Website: macys
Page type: gifting
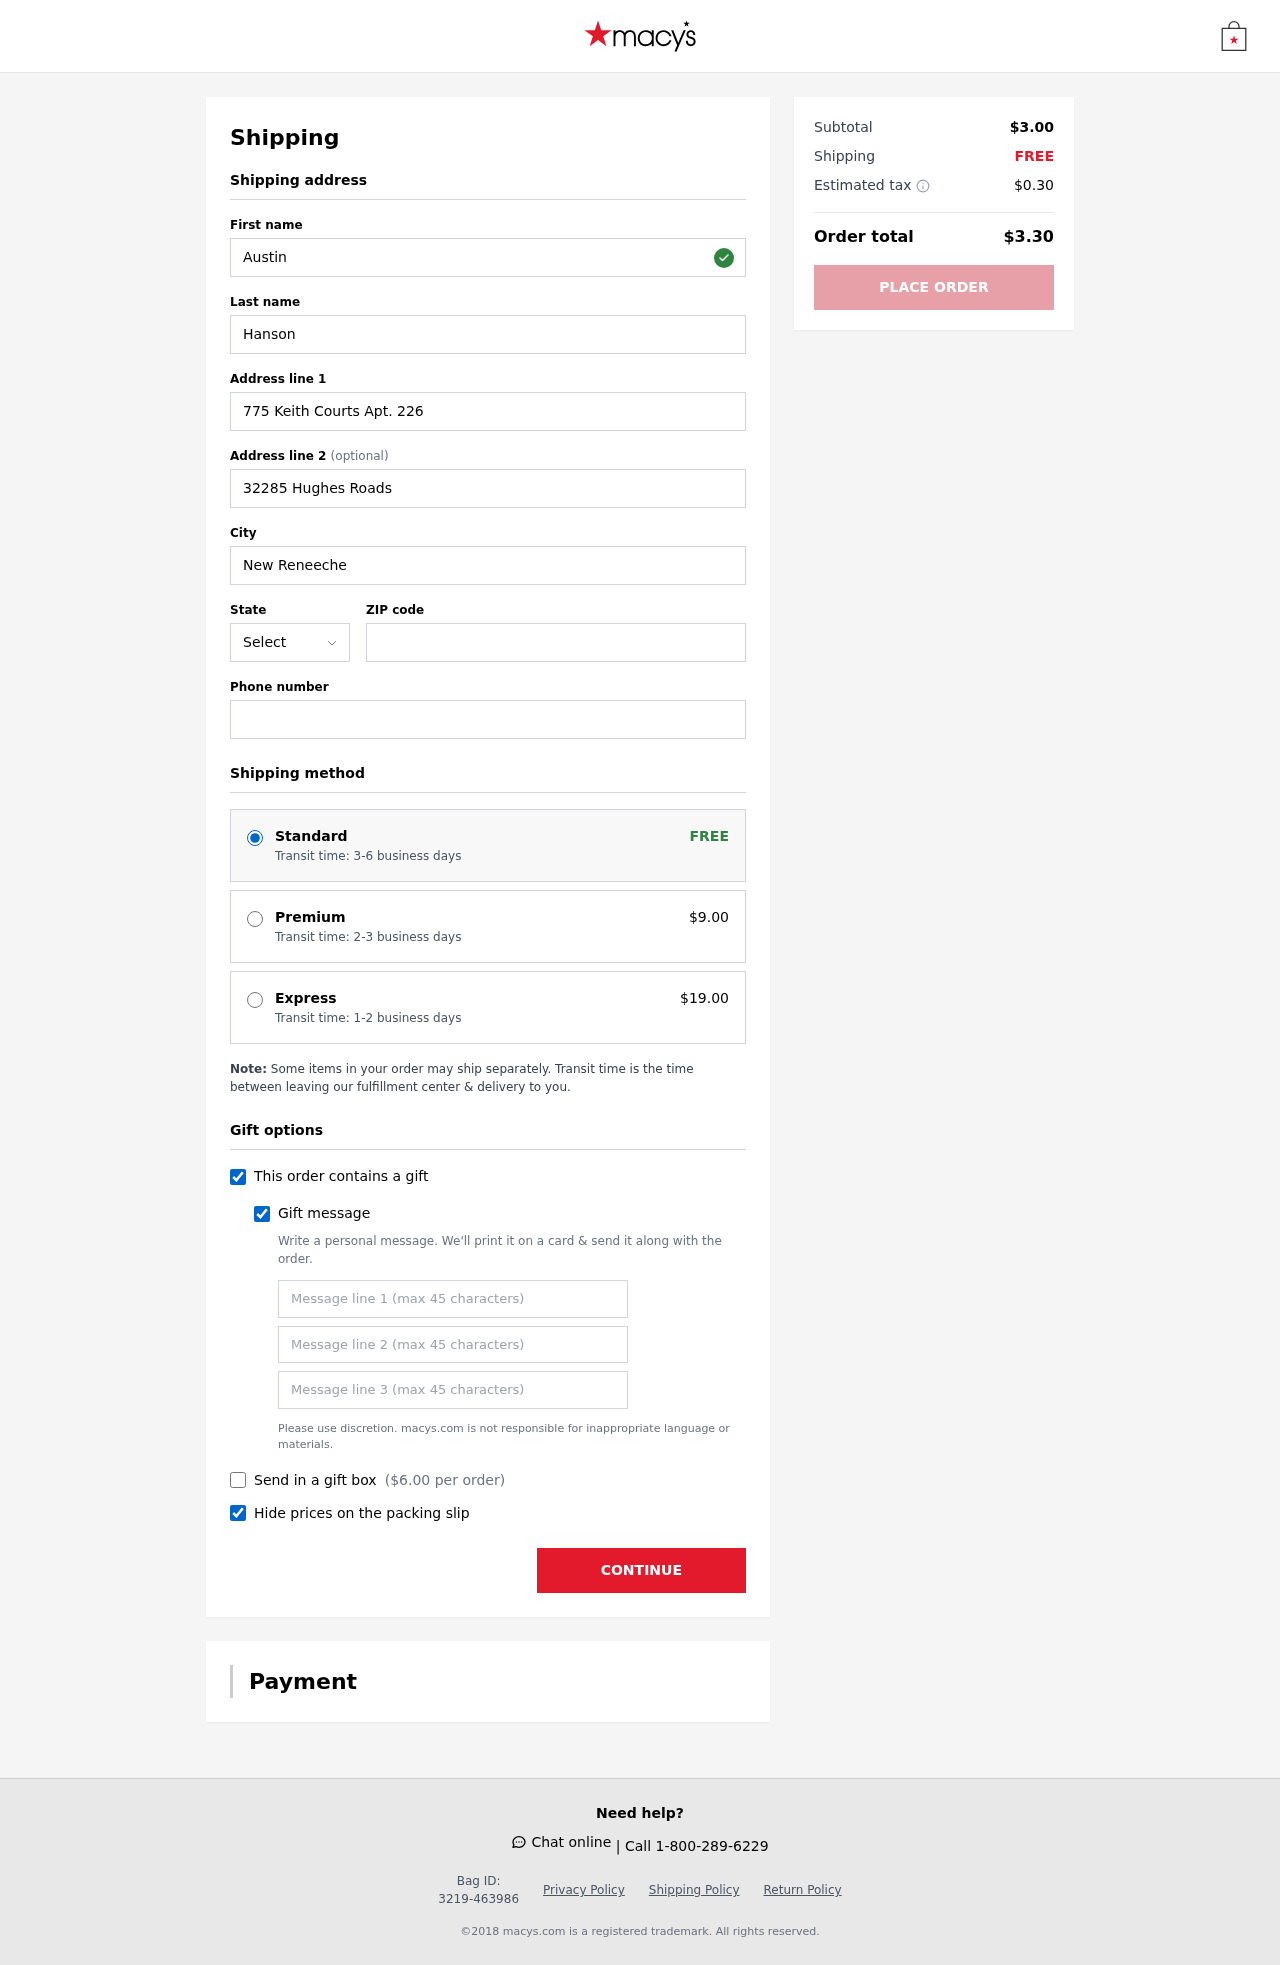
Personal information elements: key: PII_STATE_ABBR
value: GA
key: PII_FIRSTNAME
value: Austin
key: PII_LASTNAME
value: Hanson
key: PII_STREET
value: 775 Keith Courts Apt. 226
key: PII_STREET2
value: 32285 Hughes Roads
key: PII_CITY
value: New Reneechester
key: PII_POSTCODE
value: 74119
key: PII_PHONE
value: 5085470681
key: PII_GIFT_MESSAGE
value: Hey Latasha, I came across this organic flaxseed and thought it would be perfect for your healthy recipes! I know how much you enjoy adding nutritious touches to your meals. Hope you find some new favorites with it!  Austin
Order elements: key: ORDER_SHIPPING_STANDARD
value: Transit time: 3-6 business days
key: ORDER_SHIPPING_PREMIUM
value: Transit time: 2-3 business days
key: ORDER_SHIPPING_PREMIUM_PRICE
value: $9.00
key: ORDER_SHIPPING_EXPRESS
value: Transit time: 1-2 business days
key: ORDER_SHIPPING_EXPRESS_PRICE
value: $19.00
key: ORDER_GIFT_BOX_PRICE
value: $6.00
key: ORDER_SUBTOTAL
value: $3.00
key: ORDER_SHIPPING_COST
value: FREE
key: ORDER_TAX
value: $0.30
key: ORDER_TOTAL
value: $3.30